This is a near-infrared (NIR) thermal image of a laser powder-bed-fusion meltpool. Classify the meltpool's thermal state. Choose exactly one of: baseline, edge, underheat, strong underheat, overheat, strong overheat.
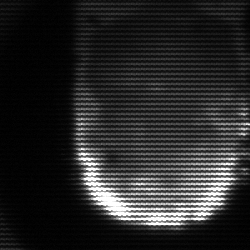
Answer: baseline